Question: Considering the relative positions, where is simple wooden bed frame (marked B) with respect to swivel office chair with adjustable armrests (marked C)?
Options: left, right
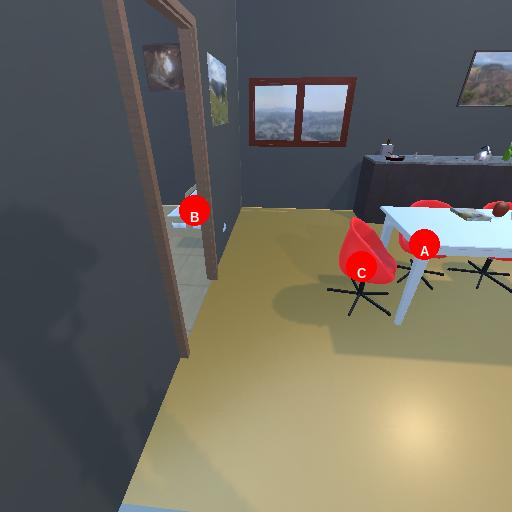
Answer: left